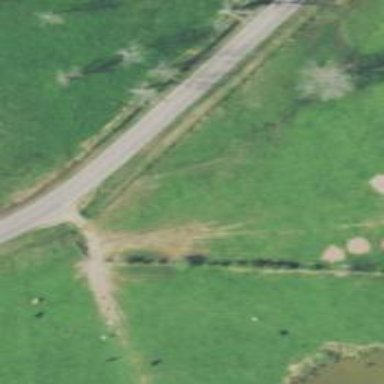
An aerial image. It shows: Tertiary road.